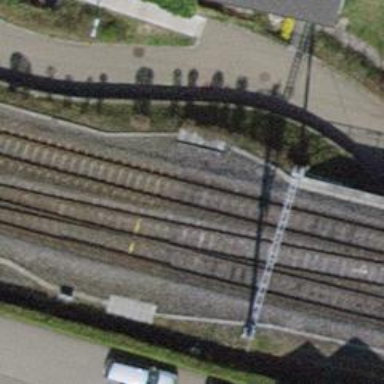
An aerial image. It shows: Railway bridge with electrified tracks and single contact line.